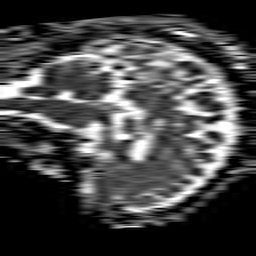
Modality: ADC
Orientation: sagittal
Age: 55
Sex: male
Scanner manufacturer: philips
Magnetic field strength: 1.5 T
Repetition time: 4.6 s
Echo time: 0.08517 s